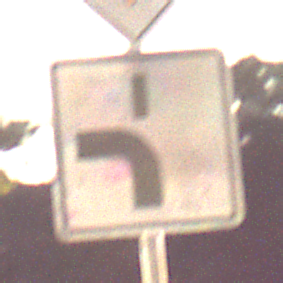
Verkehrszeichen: VerlaufVorfahrtsstrasse5
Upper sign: Vorfahrtsstrasse
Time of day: Night
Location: Outdoor (Suburban)
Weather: Clear
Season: NotSpecified
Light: Artificial